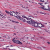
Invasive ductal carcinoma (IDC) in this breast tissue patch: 0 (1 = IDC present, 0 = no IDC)